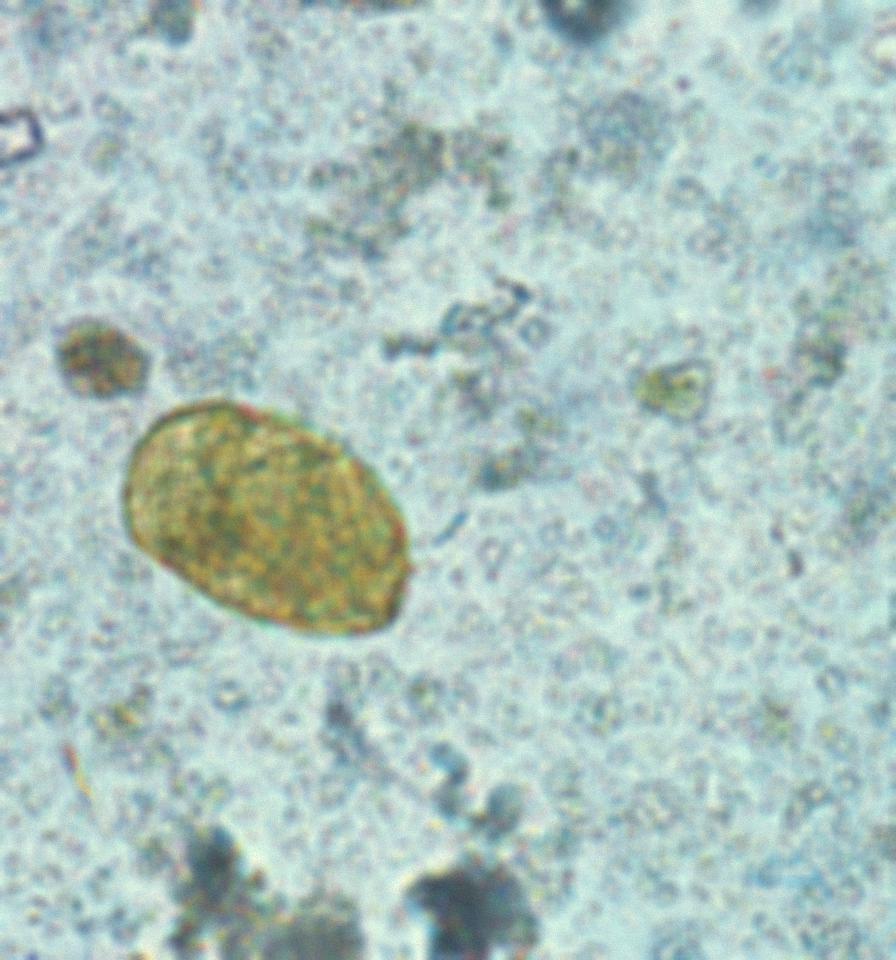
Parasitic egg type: Paragonimus spp